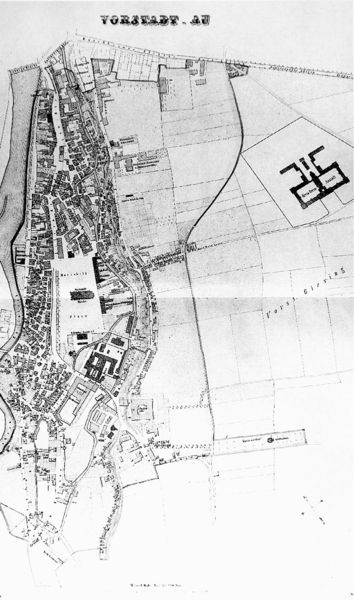
Titel: Stadtplan von Giesing mit Kreisirrenanstalt
Institution: (Seriendruck)
Schlagwörter: wasser, weiß, bäume, fluss, landschaft, stadt, ufer, frankreich, grau, schwarz, skizze, strasse, zeichnung, gebäude, haus, park, schloss, weg, architektur, porträt, feld, felder, häuser, gewässer, kirche, wege, wiesen, land, kontrast, wald, garten, schrift, papier, ort, acker, fläche, dorf, grafik, graphik, klein, grenze, linien, platz, vogelperspektive, umriss, äcker, aufsicht, kirchen, ortschaft, stadtrand, straßen, burg, landstrasse, münchen, flug, draufsicht, druck, schwarz-weiss, bleistift, flur, entwurf, österreich, karte, weißß, isar, mittelalter, struktur, konstruktion, siedlung, plan, zentrum, landkarte, wien, quadrat, knick, legende, kaserne, riss, grundriss, massstab, vorstadt, parzellen, stadion, lageplan, gartenanlage, masstab, grundrisse, planung, plätze, stadtplan, einteilung, grünflächen, einteilungen, lage, luftbild, stadtplanung, stadtarchitektur, messung, alte karte, auer dult, bebauungsplan, blan, dor, englischer, forst, gemarkung, geographie, grenzen, karthographie, kartographie, kastater, kastell, kataster, landebahn, landefeld, lehel, ländereien, maria in der au, maria-hilf-kirche, mariahilf, mariahilfplatz, maxvorstadt, nockherberg, parzelle, parzellierung, przelle, rträt, stadtkarte, straßenzüge, städtebau, teilbereiche, topologie, uferstraße, umgebungsplanung, urbanistik, vermessung, vermessungsplan, vorstadt au, vorstadtplan, wohnsiedlung, vertikal, viertel, himmelsrichtung, giesing, stra?en, str?en